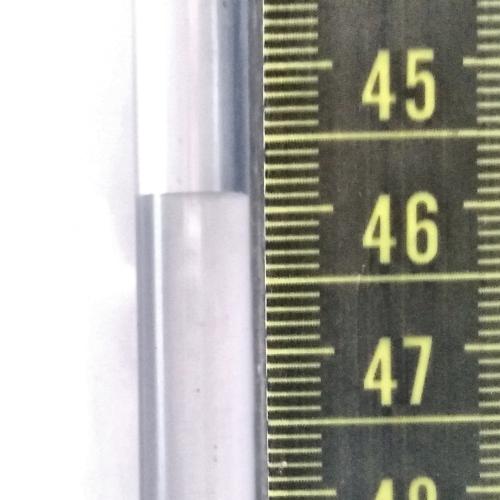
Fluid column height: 45.9 cm